Aerial crown-view tile of a tropical tree (Barro Colorado Island, Panama), acquired 20240716:
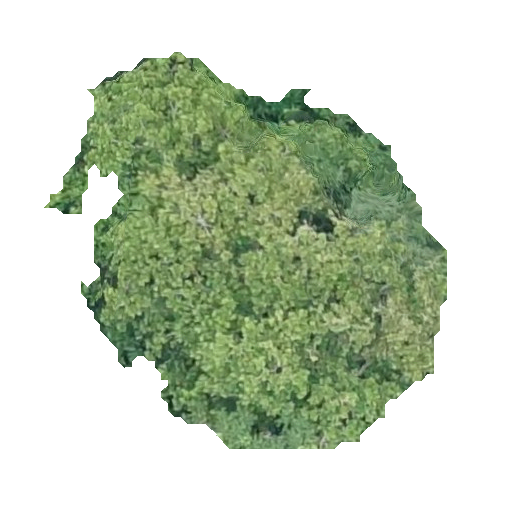
Species: Anacardium excelsum
GBIF accepted scientific name: Anacardium excelsum
Crown area: 165.296 m²